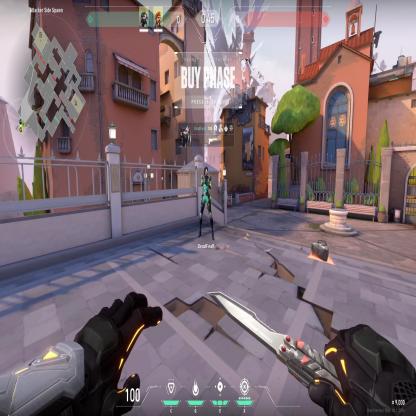
Label: dropped spike ; teammate